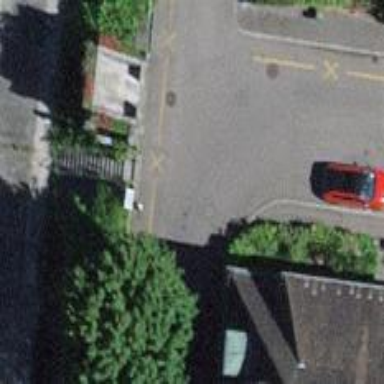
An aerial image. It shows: Cobblestone steps on the road.